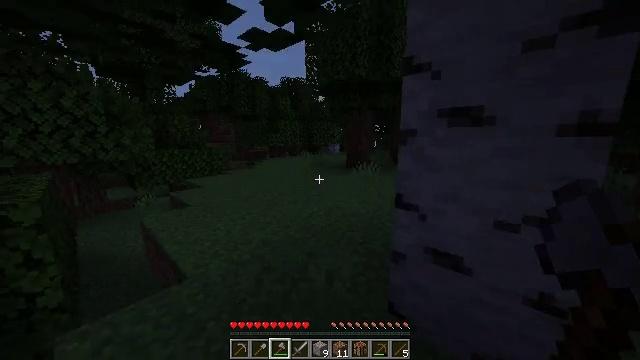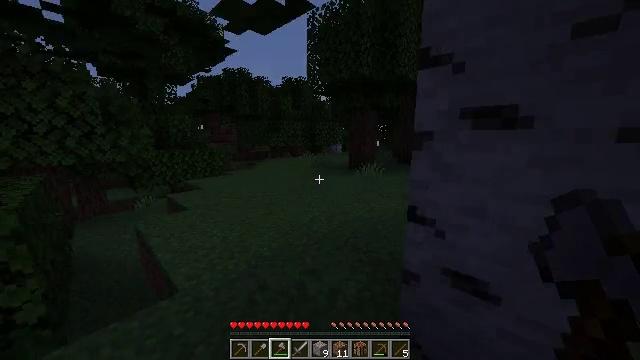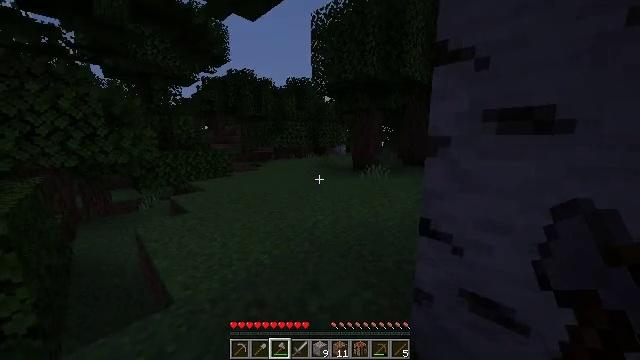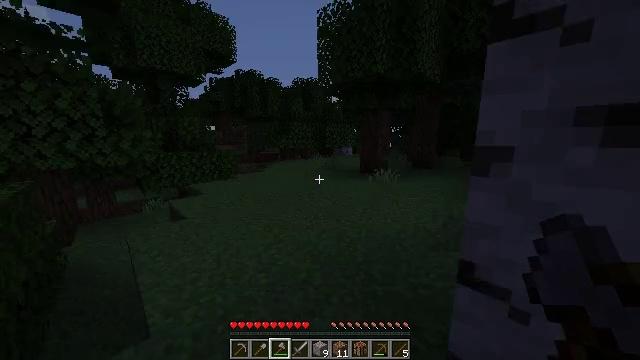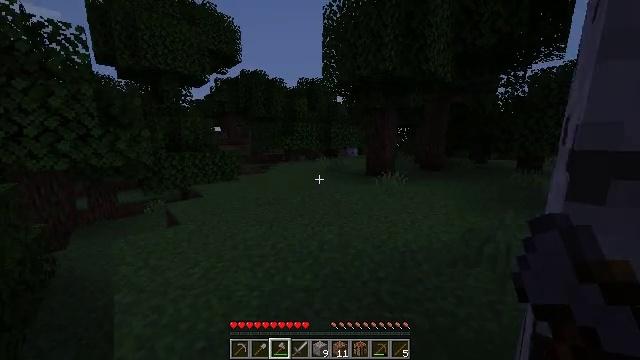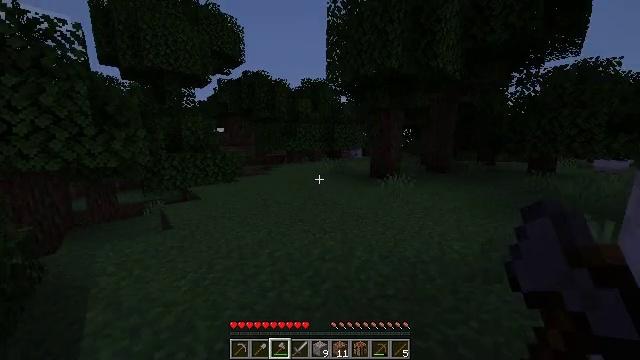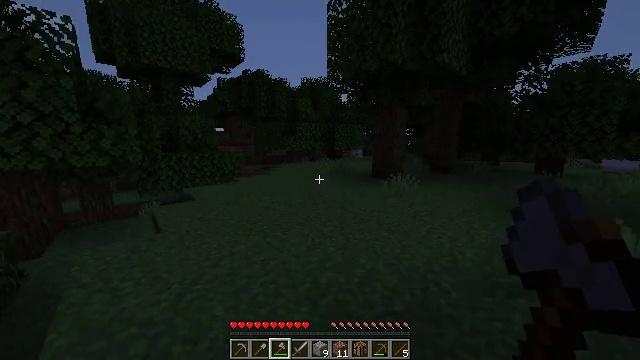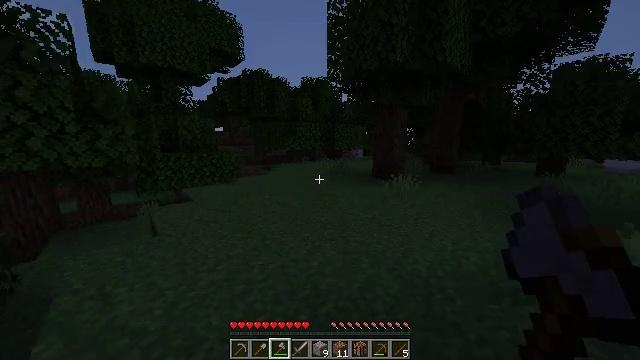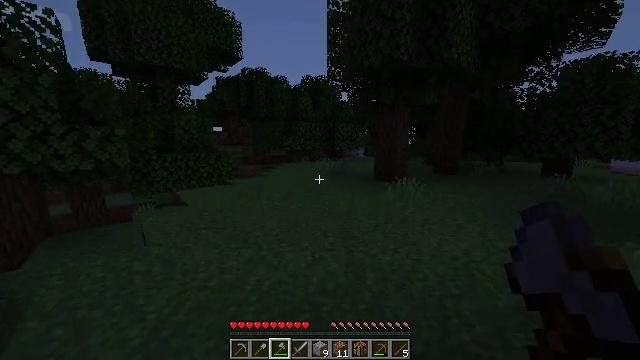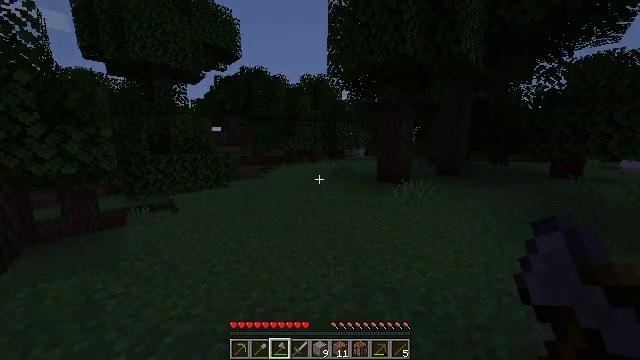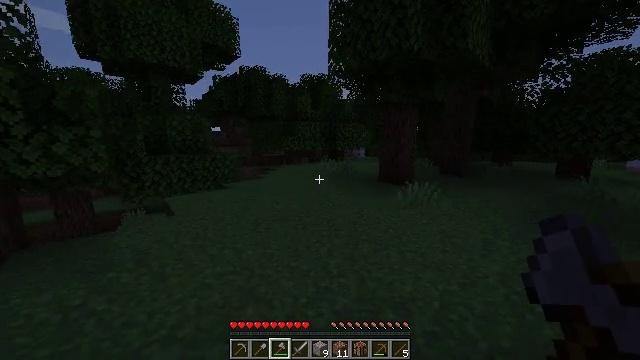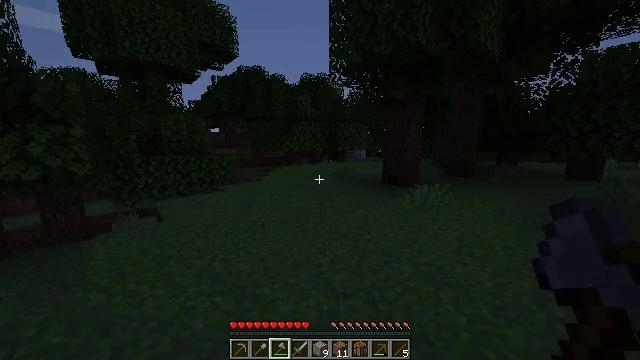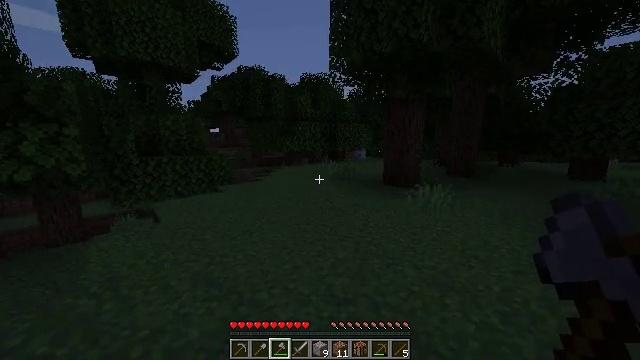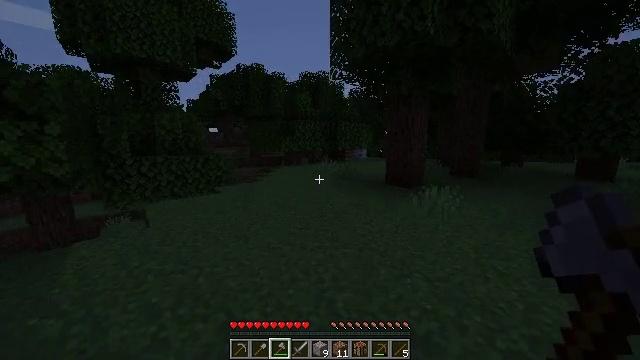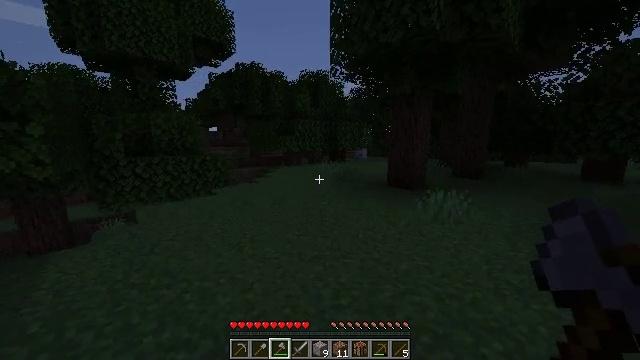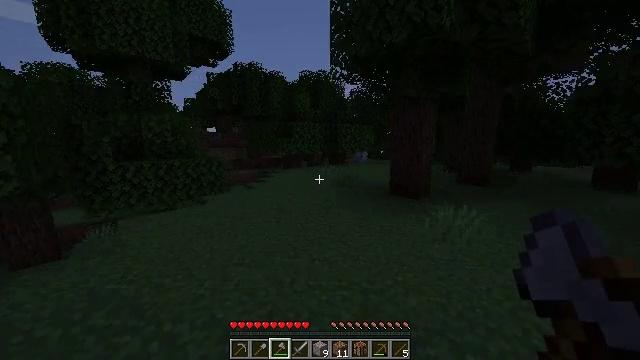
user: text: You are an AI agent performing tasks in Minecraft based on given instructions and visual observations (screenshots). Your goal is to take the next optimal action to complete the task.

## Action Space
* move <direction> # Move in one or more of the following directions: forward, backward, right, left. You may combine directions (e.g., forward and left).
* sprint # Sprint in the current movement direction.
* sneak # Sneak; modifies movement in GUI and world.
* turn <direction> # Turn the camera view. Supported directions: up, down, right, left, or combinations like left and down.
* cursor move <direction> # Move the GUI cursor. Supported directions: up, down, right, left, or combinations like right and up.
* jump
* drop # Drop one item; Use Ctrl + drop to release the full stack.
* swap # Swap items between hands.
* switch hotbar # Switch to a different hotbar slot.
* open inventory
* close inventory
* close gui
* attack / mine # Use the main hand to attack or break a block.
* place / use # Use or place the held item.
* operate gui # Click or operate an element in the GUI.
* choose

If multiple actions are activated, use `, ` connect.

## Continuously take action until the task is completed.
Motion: motion action
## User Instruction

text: Kill the tropical fish.
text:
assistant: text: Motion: move forward, sprint
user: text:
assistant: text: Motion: move forward, sprint, turn left
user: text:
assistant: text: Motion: move forward, sprint, turn left
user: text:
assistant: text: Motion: move forward, sprint, turn left
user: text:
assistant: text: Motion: move forward, sprint
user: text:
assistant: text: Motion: move forward, sprint
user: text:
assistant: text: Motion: move forward, sprint
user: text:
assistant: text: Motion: move forward, sprint
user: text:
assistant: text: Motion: move forward, sprint
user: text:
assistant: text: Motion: move forward, sprint
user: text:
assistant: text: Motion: move forward, sprint
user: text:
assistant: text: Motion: move forward, sprint
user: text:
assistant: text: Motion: move forward, sprint
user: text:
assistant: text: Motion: move forward, sprint
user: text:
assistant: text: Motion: move forward, sprint, jump
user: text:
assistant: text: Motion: move forward, sprint, jump
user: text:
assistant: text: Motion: move forward, sprint, jump
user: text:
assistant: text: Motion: move forward, sprint, jump
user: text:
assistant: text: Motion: move forward, sprint, jump
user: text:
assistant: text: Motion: move forward, sprint, jump
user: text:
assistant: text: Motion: move forward, sprint, jump
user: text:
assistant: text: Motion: move forward, sprint, jump
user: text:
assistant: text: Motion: move forward, sprint, jump
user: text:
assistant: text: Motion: move forward, sprint, jump
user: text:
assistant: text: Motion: move forward, sprint, jump
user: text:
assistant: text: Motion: move forward, sprint, jump
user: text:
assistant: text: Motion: move forward, sprint, jump
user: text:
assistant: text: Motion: move forward, sprint, jump
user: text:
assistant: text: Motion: move forward, sprint, jump
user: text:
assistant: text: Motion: move forward, sprint, jump